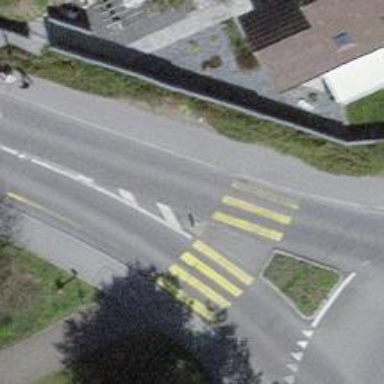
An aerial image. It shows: Uncontrolled zebra crossing with central island.